Question: I wanted to change my variables on spesific column with dictionary values but it does not change. I tried several ways and but it does not work. My dataset has 47k rows and my dictionary has 30 different words so I will show some.
My dataset:

Dictionary:
'''
rolechange = {"\Adv":"Adversary",
"\Sci":"Scientist",
"\Inn":"Innocent",
"\Und":"Undetermined"}
'''
I'm trying
'''
movies_df["Role Type"].replace(rolechange, inplace=True)
'''
It does not gives error but result is same. I couldn't find similar question on here, sorry for if its duplicate.
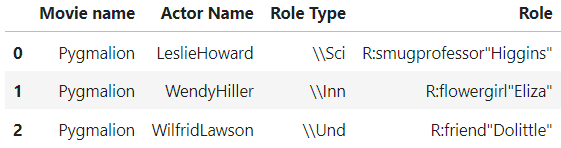
Answer: You just have to create 'raw strings' (prefix ''r'')
'''
rolechange = {r"\Adv":"Adversary",
r"\Sci":"Scientist",
r"\Inn":"Innocent",
r"\Und":"Undetermined"}
>>> df['Role Type'].replace(rolechange)
0 Scientist
1 Innocent
2 Undetermined
Name: Role Type, dtype: object
'''